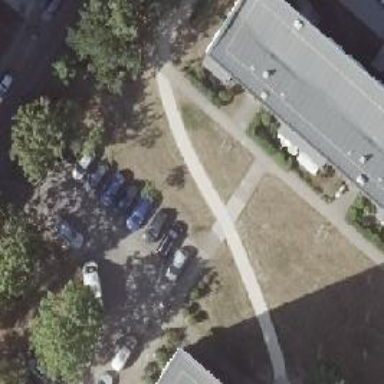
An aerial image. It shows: Footway with concrete surface.